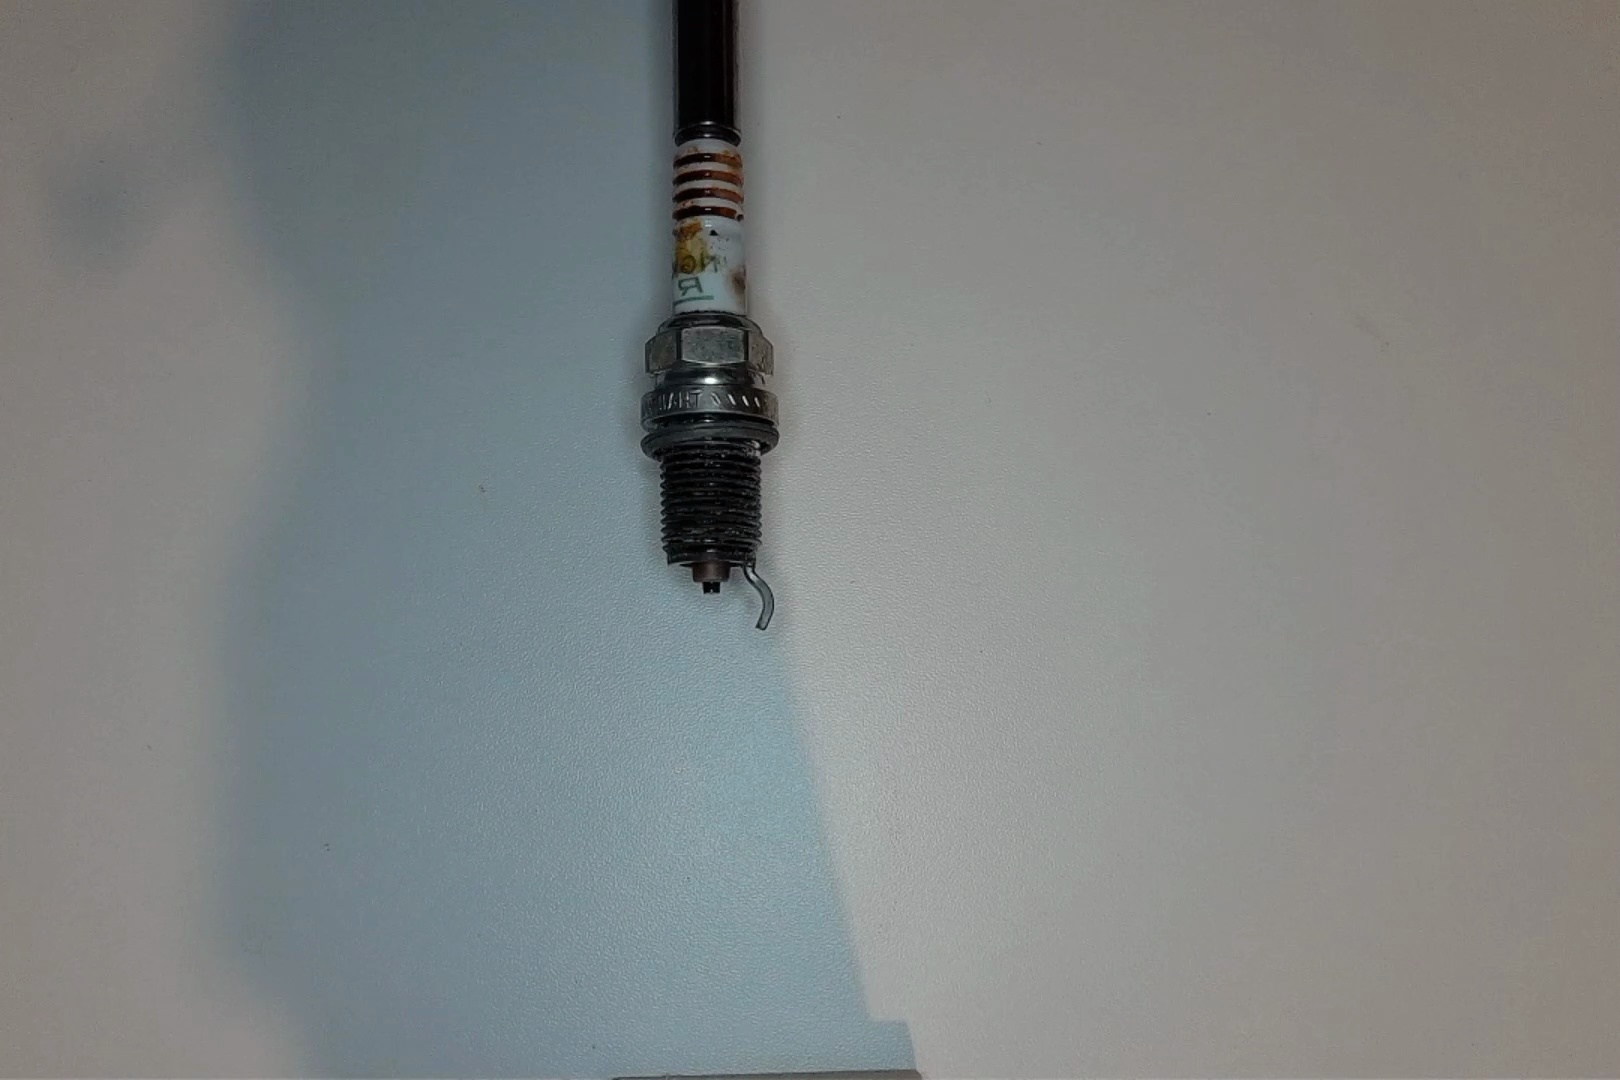
Label: anomaly